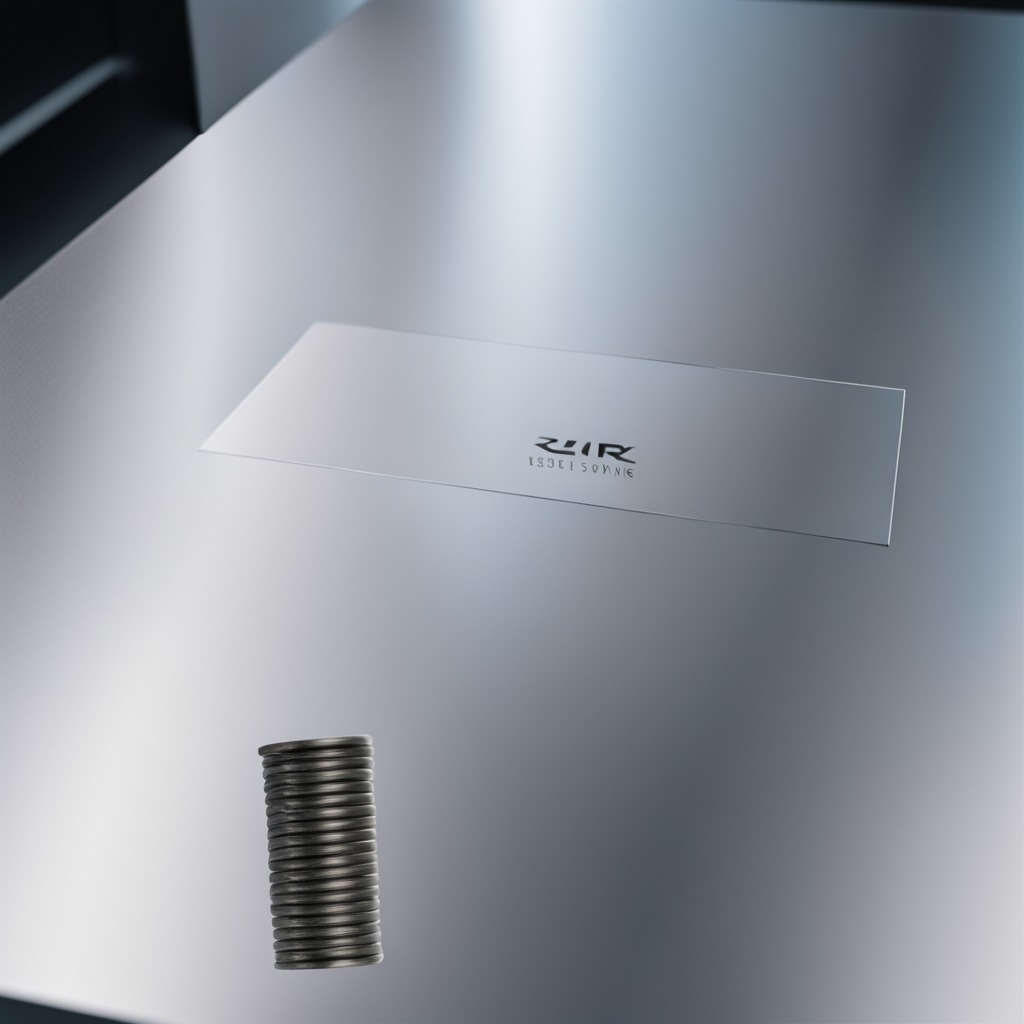
A coiled metal spring is lying on the stainless steel table in a high-end prototyping lab.